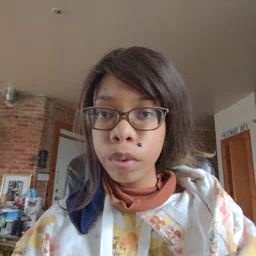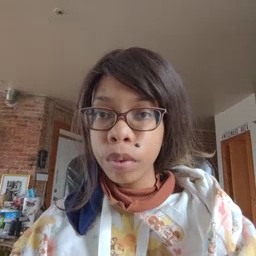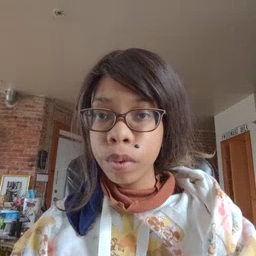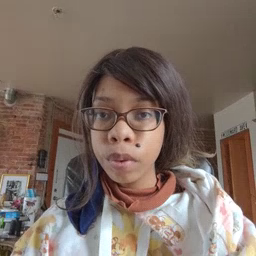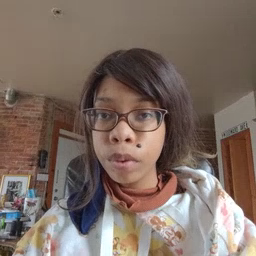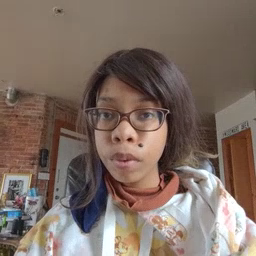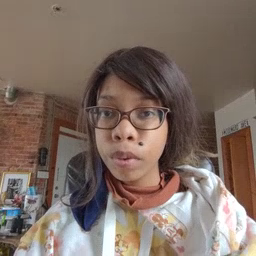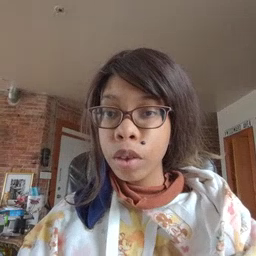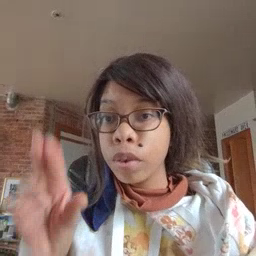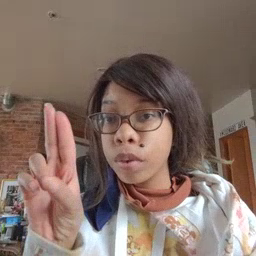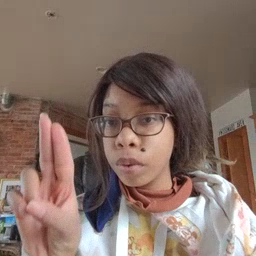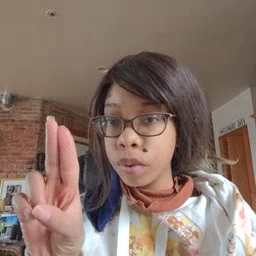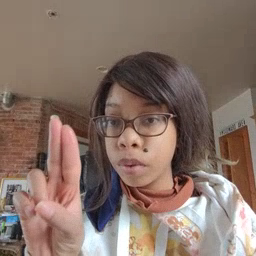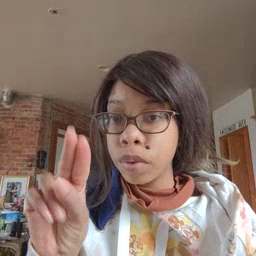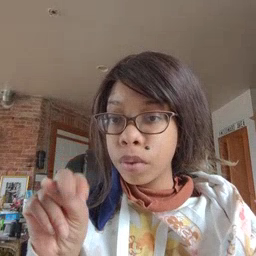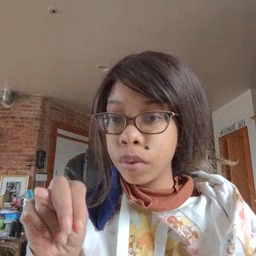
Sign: underwear